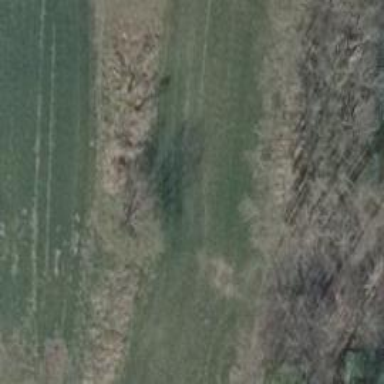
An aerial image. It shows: Row of deciduous broadleaved trees.